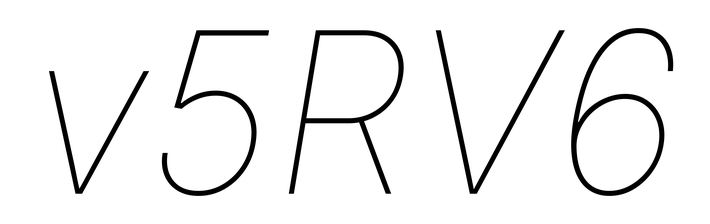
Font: Inter-Italic_Thin_Italic